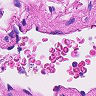
Metastatic tissue present: no